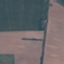
Label: AnnualCrop